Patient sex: M
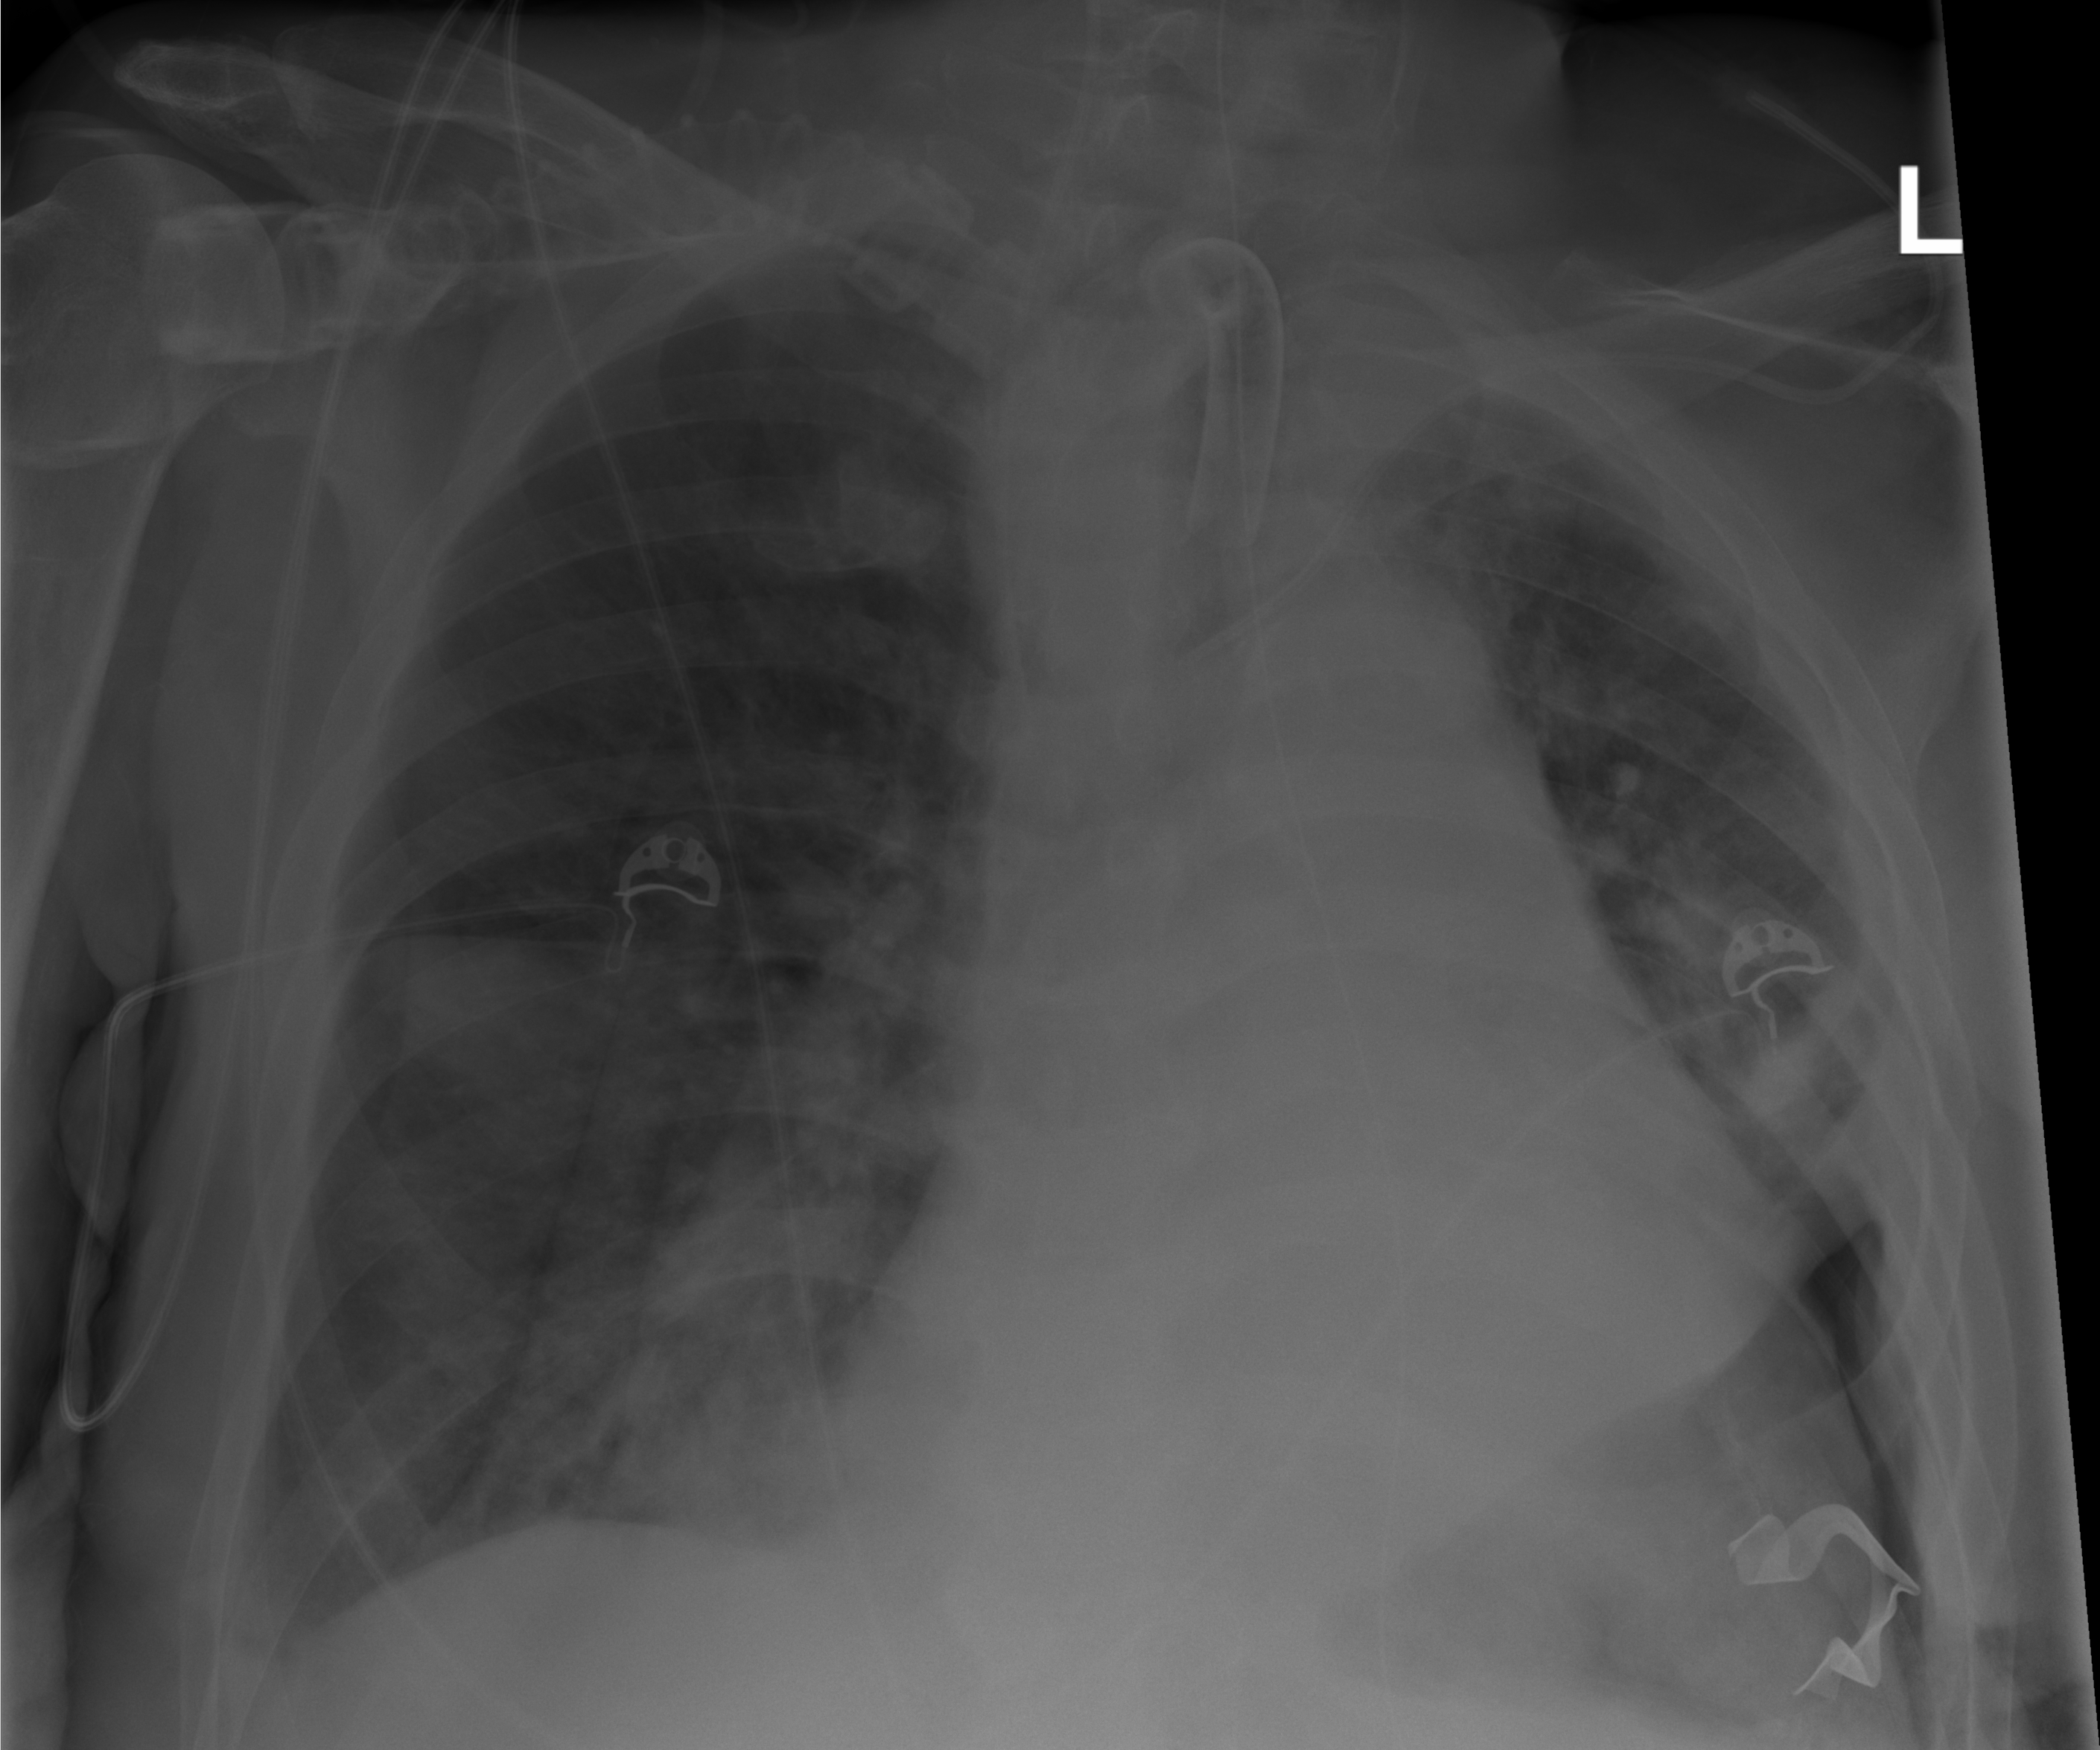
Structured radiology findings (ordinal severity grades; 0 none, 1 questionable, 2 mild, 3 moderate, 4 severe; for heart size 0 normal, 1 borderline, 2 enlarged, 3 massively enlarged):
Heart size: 2
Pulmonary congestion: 2
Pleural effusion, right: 1
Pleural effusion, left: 2
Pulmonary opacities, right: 2
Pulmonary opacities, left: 0
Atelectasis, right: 2
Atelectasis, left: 2